Question: I'm unable to successfully get the contents of a public key file that I have stored in my res/raw directory.
My objective is to read the contents of this file into a 'File' object that I will then pass along to another function that requires a 'File' object as one of its parameters.
It's important to note that this file contains an X509 key, which I believe means that I need to read its contents as bytes (not text).
This is in the onCreate method of my main activity:
'''
String filename = context.getResources().getResourceName(R.raw.public_key);
Log.d(TAG, filename);
File publicKeyFile = new File(filename);
if (!publicKeyFile.exists()) Log.d(TAG, "no public key file");
'''
Which yields this output:
> raw/public_keyno public key file
What am I doing wrong? Thanks!

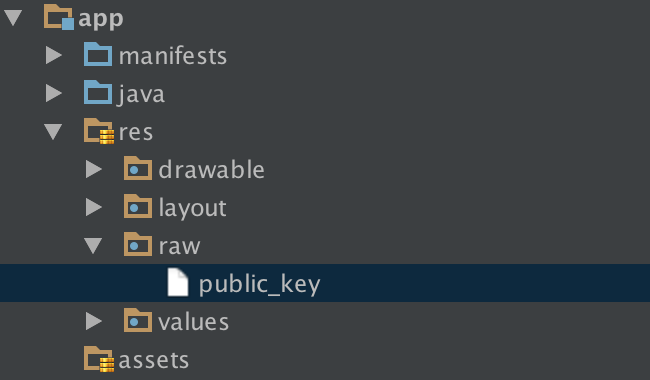
Answer: > My objective is to read the contents of this file into a File object that I will then pass along to another function that requires a File object as one of its parameters.
That is not possible, unless you make your own local copy of that file.
> What am I doing wrong?
Raw resources are not files. They are entries in the ZIP archive that is the APK file. If you want a 'File', open an 'InputStream' on the raw resource, copy its contents out to a local file, then use the local file.